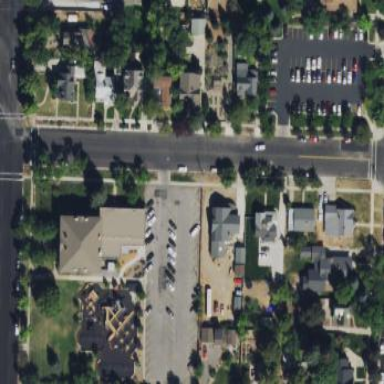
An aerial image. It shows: Community center with historic significance.